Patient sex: M
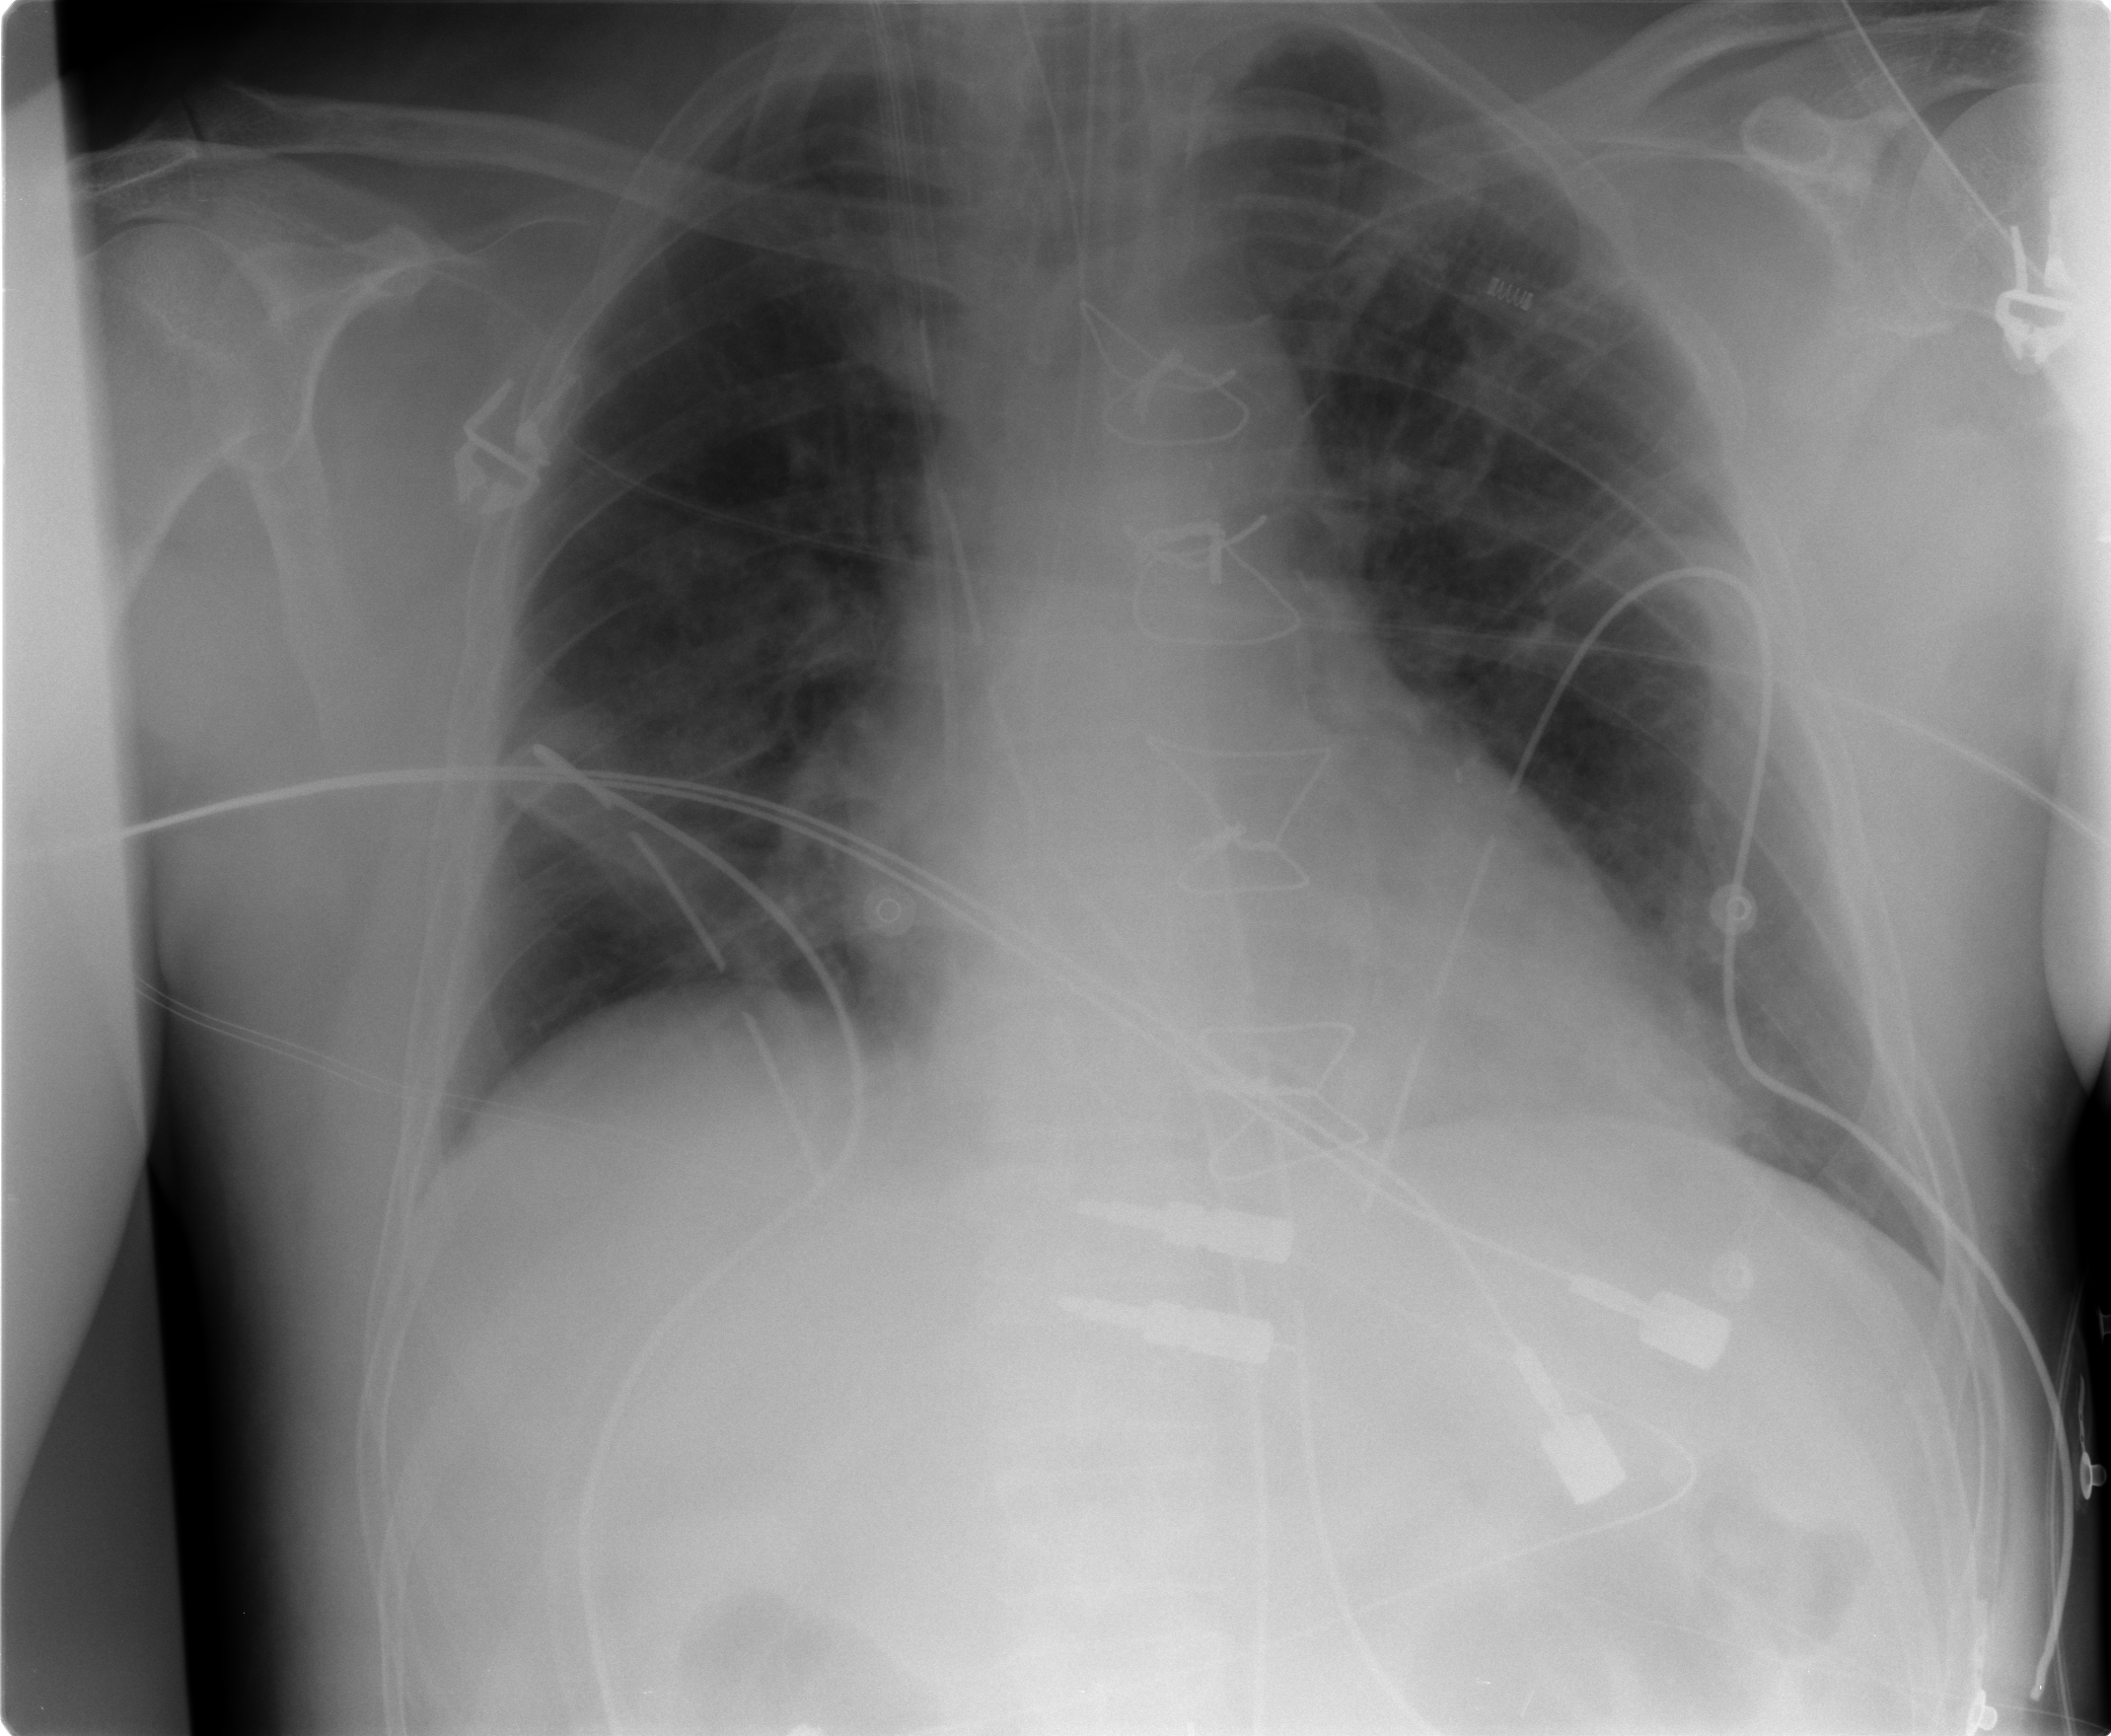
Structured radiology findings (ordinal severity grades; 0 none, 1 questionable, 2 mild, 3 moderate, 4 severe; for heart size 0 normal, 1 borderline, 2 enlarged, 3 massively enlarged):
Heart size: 0
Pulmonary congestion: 1
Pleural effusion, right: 0
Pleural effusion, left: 0
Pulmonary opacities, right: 2
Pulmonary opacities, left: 0
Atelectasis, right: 2
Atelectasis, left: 2